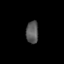
Tissue: prostate
Cell type: B cells
Senescence score: 0.7928
Nuclear area (px): 267
Mean DAPI intensity: 90.026